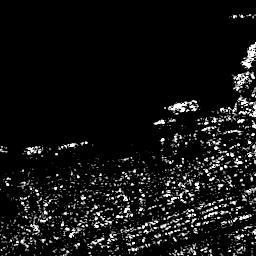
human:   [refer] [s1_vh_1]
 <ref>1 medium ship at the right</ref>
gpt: <box>[[64, 37, 78, 44, 0]]</box>